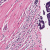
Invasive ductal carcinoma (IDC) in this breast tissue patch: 1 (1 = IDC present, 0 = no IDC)